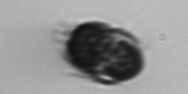
Label: Mesodinium